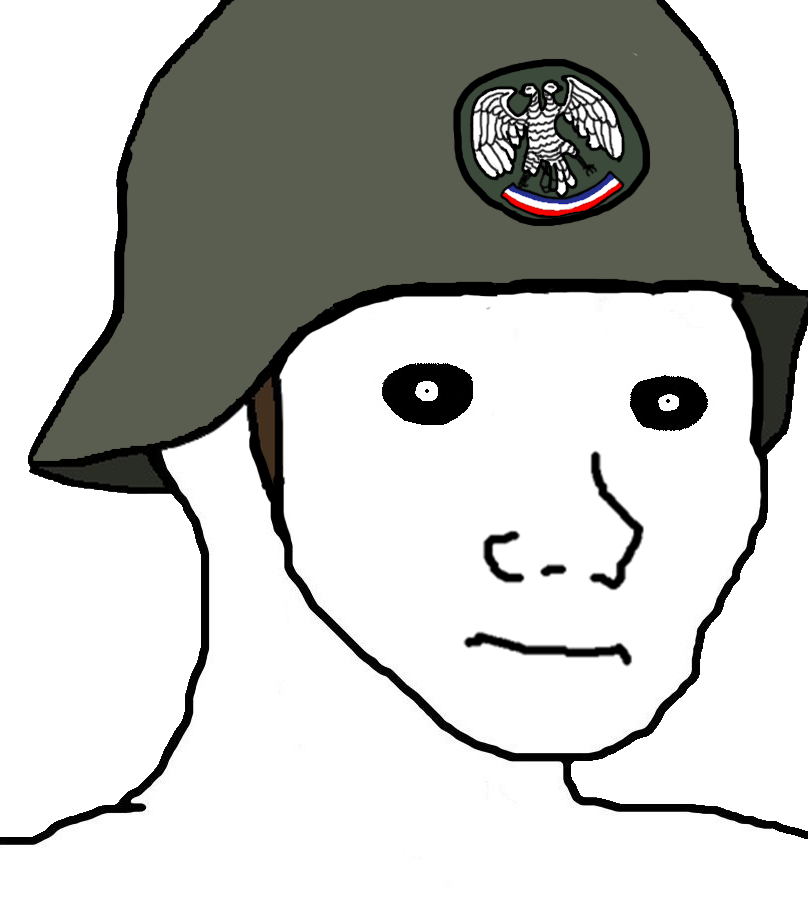
Label: 5_Oomer